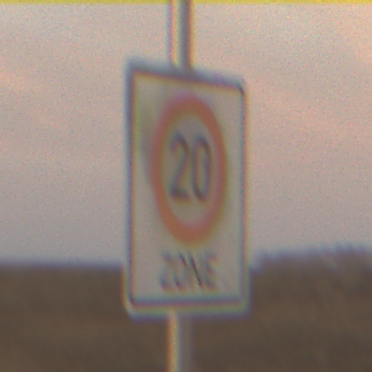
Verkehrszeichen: BeginnZone20
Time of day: SunriseSunset
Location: Outdoor (Nature)
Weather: PartlyCloudy
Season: NotSpecified
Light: Natural